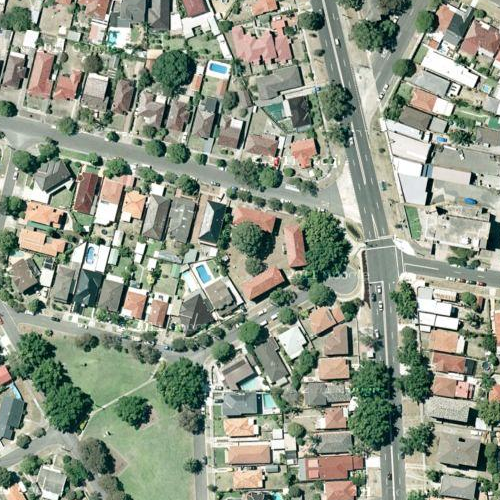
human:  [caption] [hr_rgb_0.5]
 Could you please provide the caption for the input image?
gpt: Lots of houses arranged densely in the residential area and a piece of lawn in the lower right corner .

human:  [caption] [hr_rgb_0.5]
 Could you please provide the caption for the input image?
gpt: Many houses arranged densely with a piece of lawn in the lower right corner .

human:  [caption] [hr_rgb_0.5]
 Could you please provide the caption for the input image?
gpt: A residential area with houses arranged neatly while a piece of lawn in the lower right corner .

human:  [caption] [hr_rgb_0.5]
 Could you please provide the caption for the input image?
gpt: A residential area with houses arranged neatly and some roads go through this area .

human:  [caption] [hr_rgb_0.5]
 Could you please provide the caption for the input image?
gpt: A residential area with many houses densely arranged and a grassland in the lower right corner .